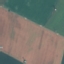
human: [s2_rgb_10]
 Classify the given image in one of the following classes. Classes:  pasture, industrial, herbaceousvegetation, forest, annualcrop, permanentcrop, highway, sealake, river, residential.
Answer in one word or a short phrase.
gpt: AnnualCrop